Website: crate-barrel
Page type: account-selection
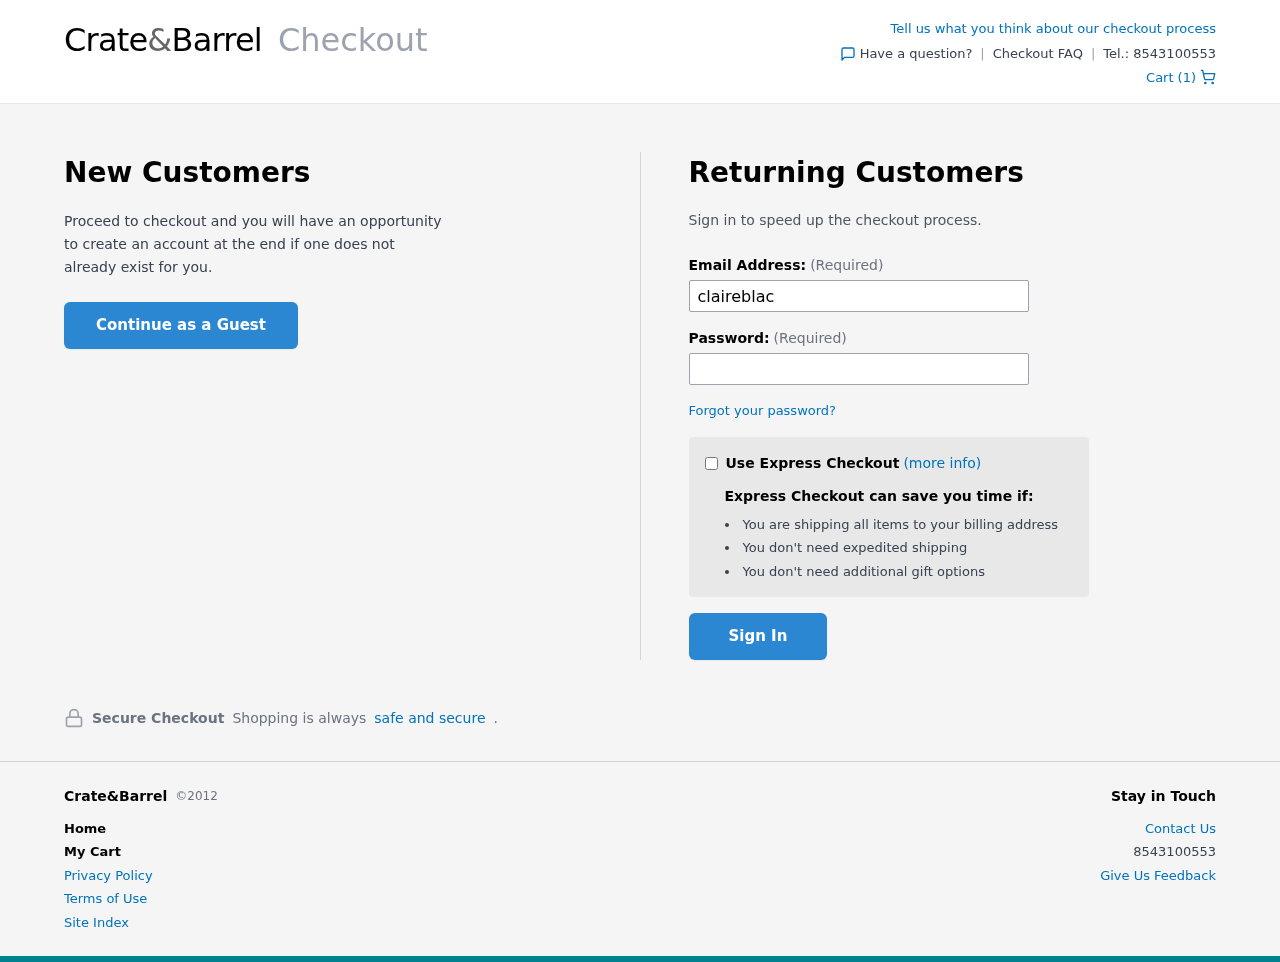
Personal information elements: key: PII_EMAIL
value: claireblack@gmail.com
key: PII_PHONE
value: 8543100553
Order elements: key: ORDER_NUM_ITEMS
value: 1